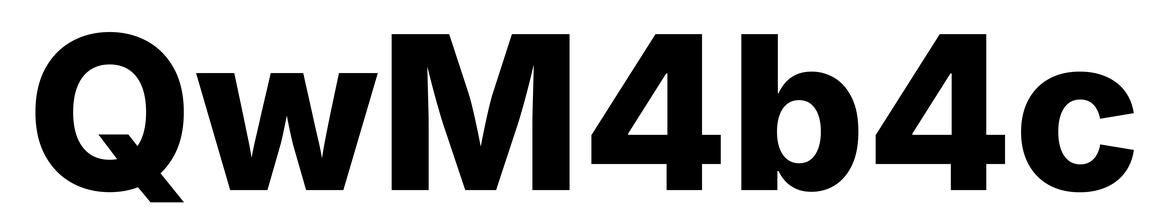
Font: Inter_ExtraBold